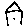
Label: house